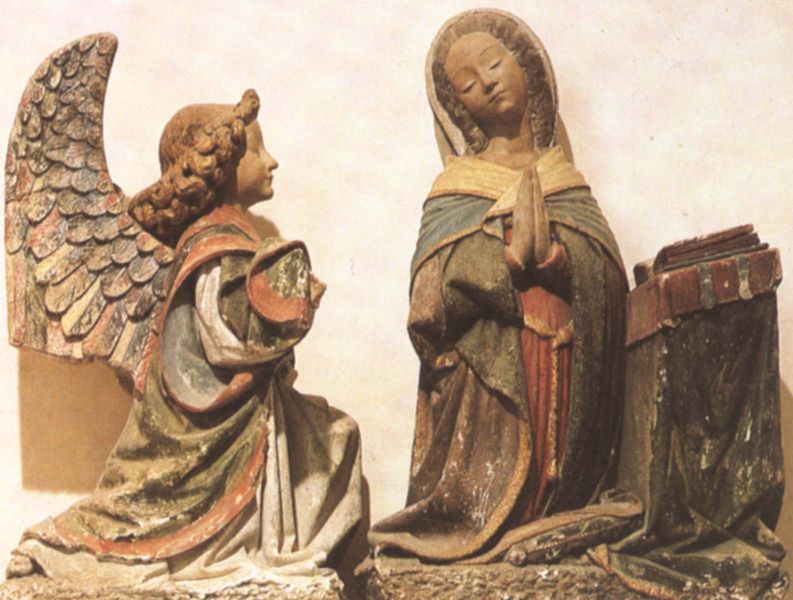
Titel: Verkündigung
Standort: Inières, Kirche (EU - F)
Schlagwörter: blau, feder, flügel, gott, umhang, weiß, grün, frau, haar, holz, profil, schwarz, gürtel, rot, schleier, augen, bibel, falten, federn, stein, hände, kirche, figur, gewand, frontal, locken, engel, skulptur, statue, ton, farbig, zwei, farbe, kissen, kopftuch, lesen, geschlossen, bemalt, buch, jungfrau, knien, beten, gebet, altar, pult, andächtig, skulpturen, christlich, mittelalter, andacht, lesepult, maria, aufgeschlagen, fassung, verkündigung, dank, gabriel, ave maria, betpult, 2, issen